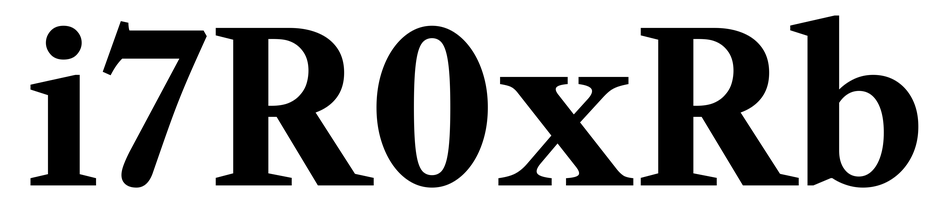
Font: LibreCaslonText_Bold